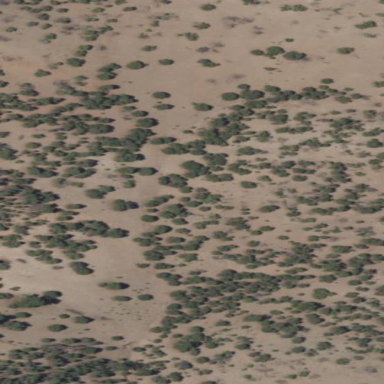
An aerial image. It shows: Area covered in scrub vegetation.